Field crop: tomato
Growth stage: 1
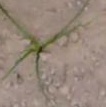
Species: cyperus